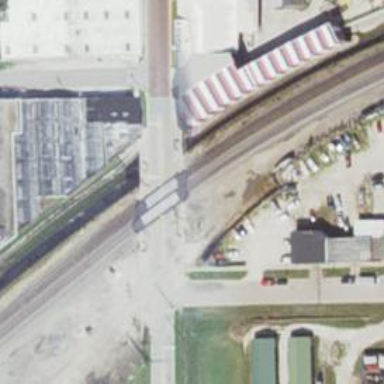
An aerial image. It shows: Railway level crossing.